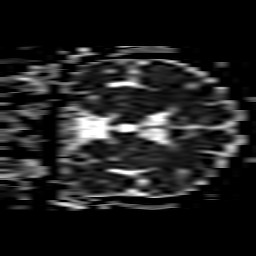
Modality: ADC
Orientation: coronal
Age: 66
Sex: male
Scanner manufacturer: philips
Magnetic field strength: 3 T
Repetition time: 4.09 s
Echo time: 0.06069 s